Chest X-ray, PA view. Patient: 28 years old, sex M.
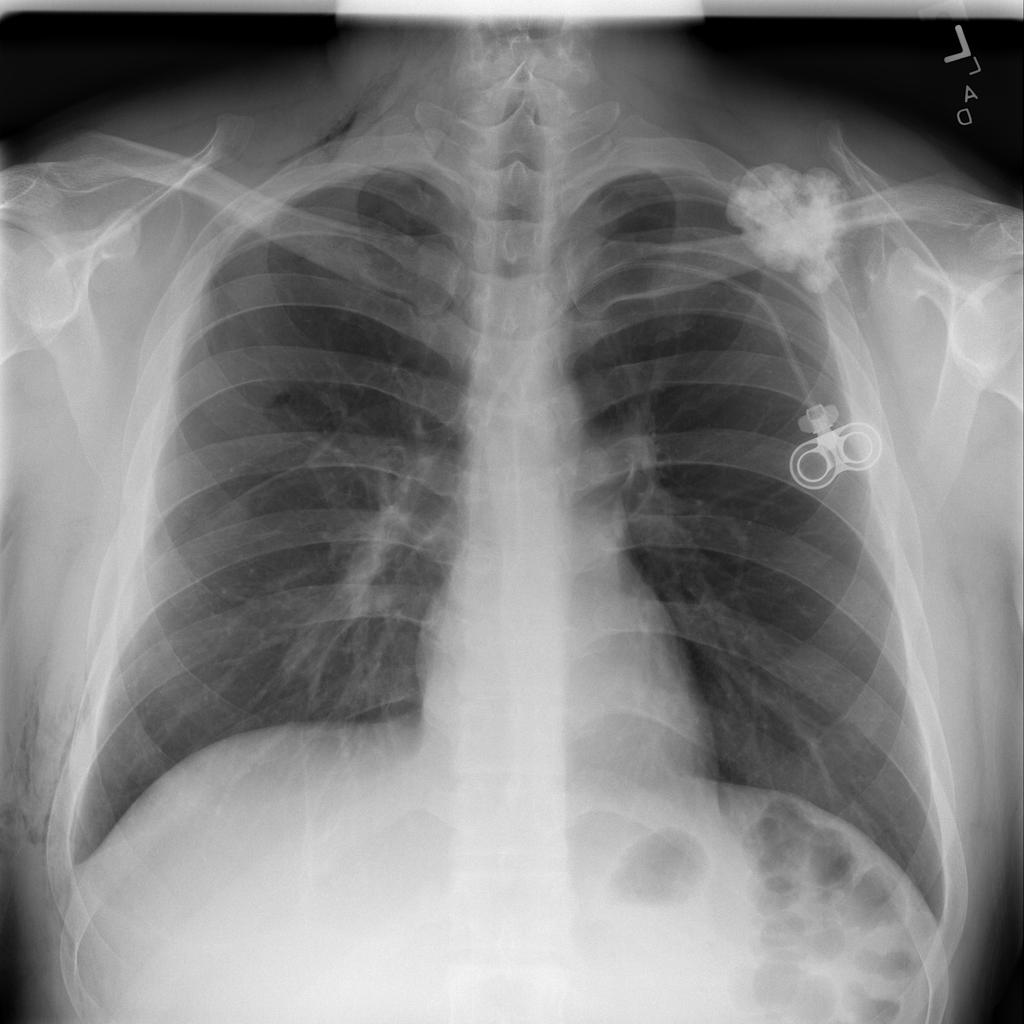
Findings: Emphysema